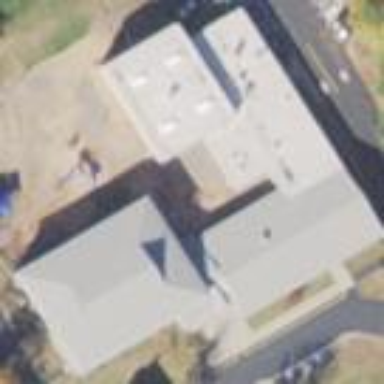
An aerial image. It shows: School building.